Field crop: maize
Growth stage: 2
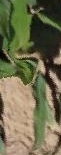
Species: maize